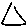
Label: triangle